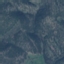
Label: HerbaceousVegetation